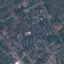
Label: Residential